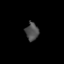
Tissue: prostate
Cell type: Fibroblasts
Senescence score: 0.7698
Nuclear area (px): 225
Mean DAPI intensity: 77.36